Question: Here is a matrix on the left which contains with 2 cell members. Each member is a 3 x 2 matrix which include 3 cell member at its first column and 3 array matrix at the second column.
Please take a look at the picture:

Those "x" can be any thing. However, am trying to pick only shown numbers and organise them as it shown in the right matrix.
Could you please help me with that?
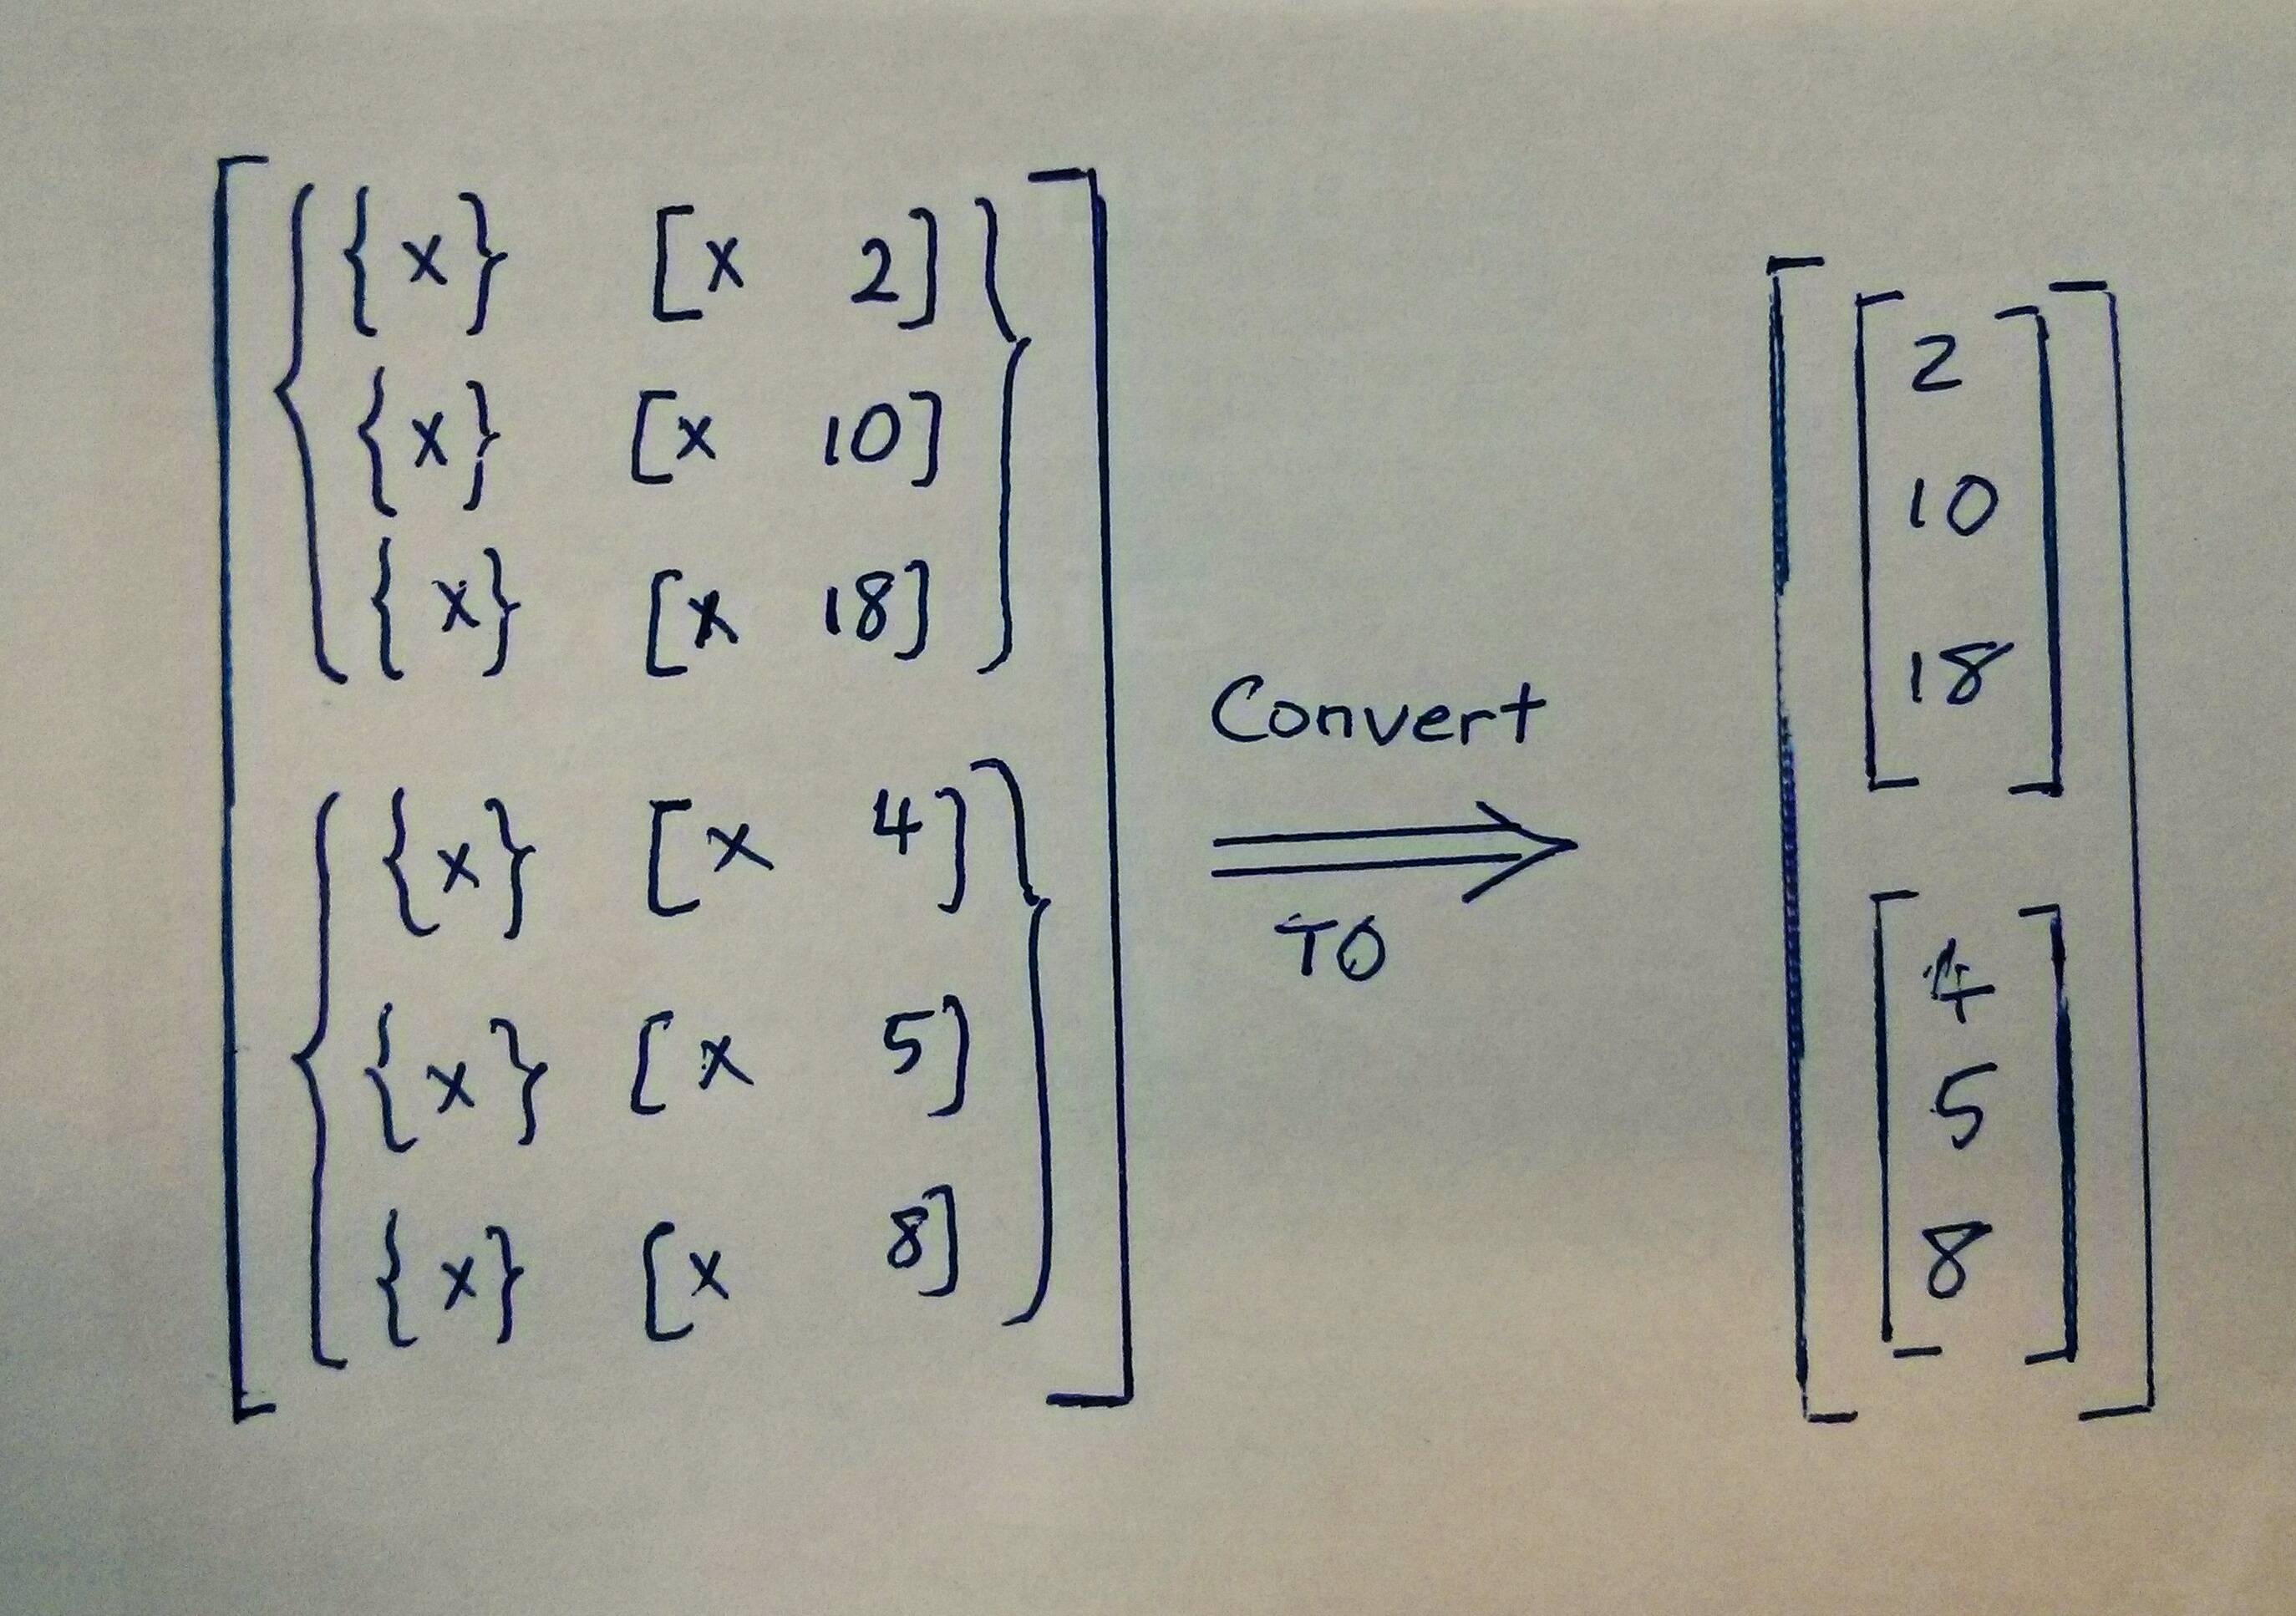
Answer: Where 'C' is your cell matrix, a solution using nested 'cellfun':
'''
cellfun(@(x)(cellfun(@(y)(y(2)),x(:,2))), C, 'Uni', false)
'''
Maybe it's better to break it up a bit?
'''
f1 = @(x)cellfun(f2, x(:,2))
f2 = @(y)(y(2))
cellfun(f1, C, 'Uni', false)
'''